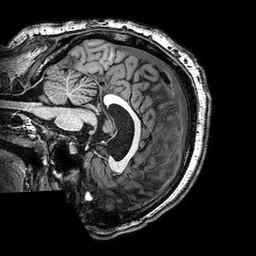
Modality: T1w
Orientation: sagittal
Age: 23
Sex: female
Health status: healthy
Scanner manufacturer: philips
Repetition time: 0.008258 s
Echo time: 0.00378 s